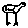
Label: bird